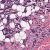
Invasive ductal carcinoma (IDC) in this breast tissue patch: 0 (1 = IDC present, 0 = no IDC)